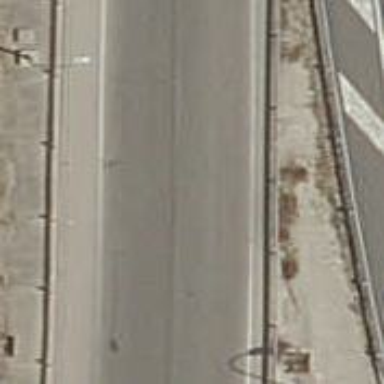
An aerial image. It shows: Asphalt motorway link.